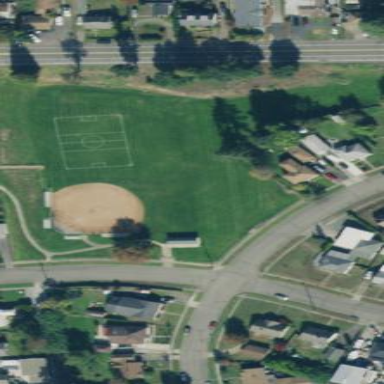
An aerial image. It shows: Baseball pitch for leisure land.